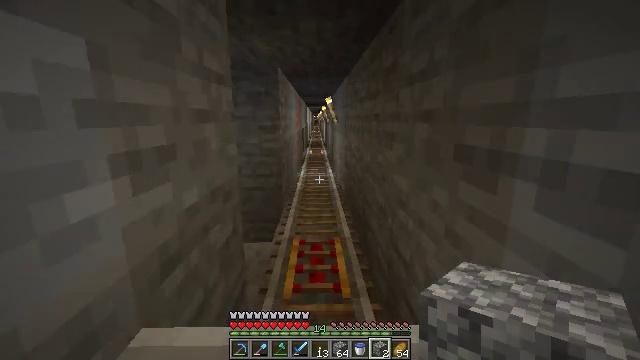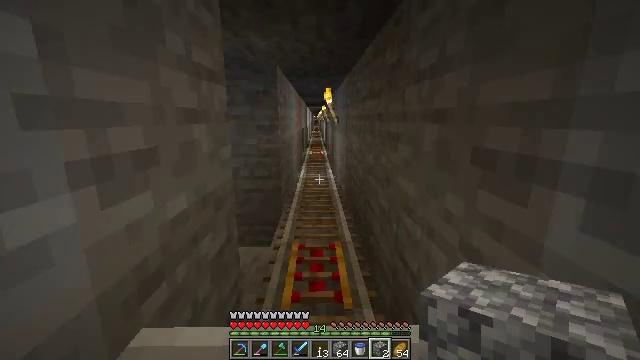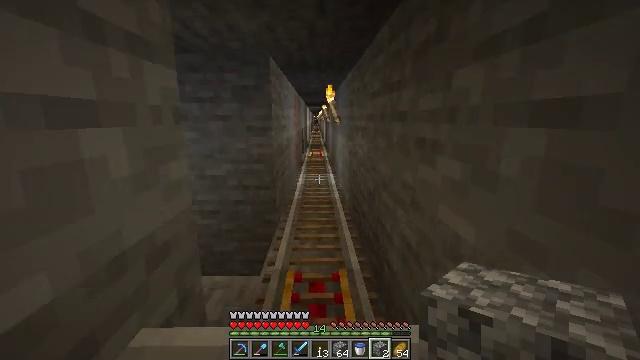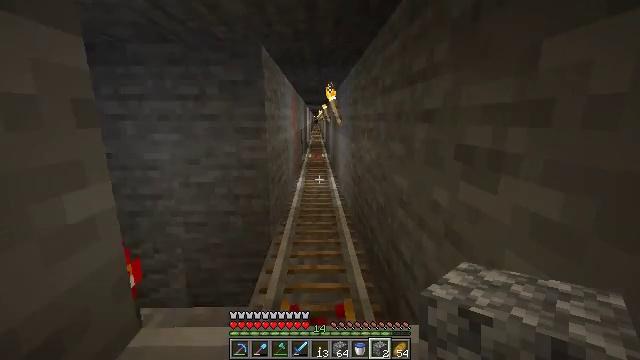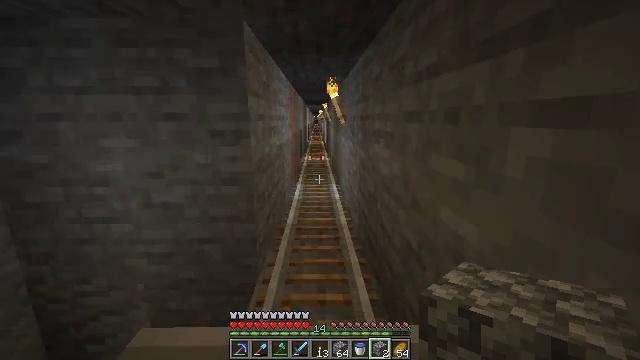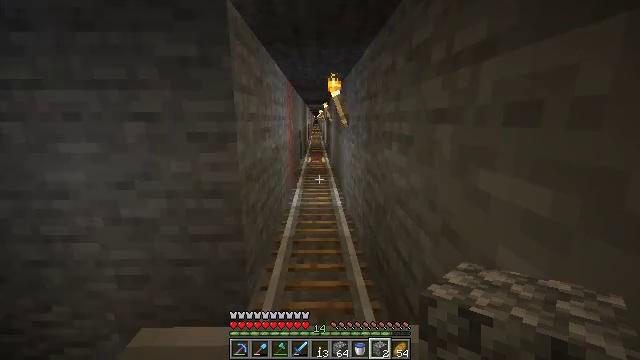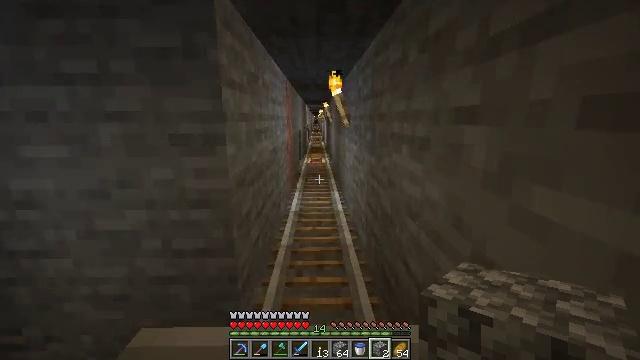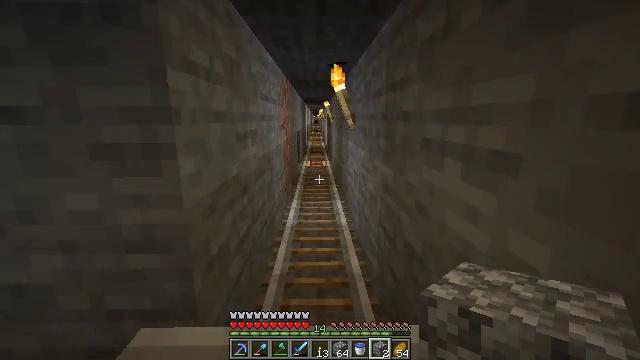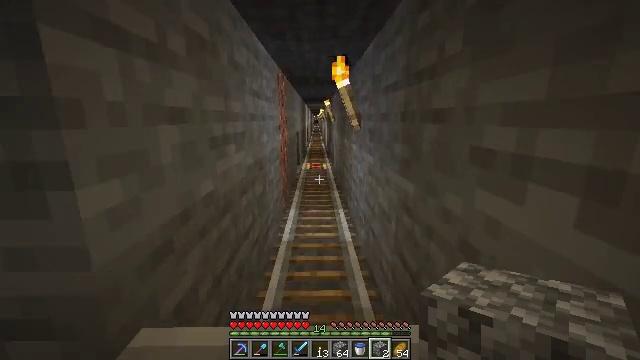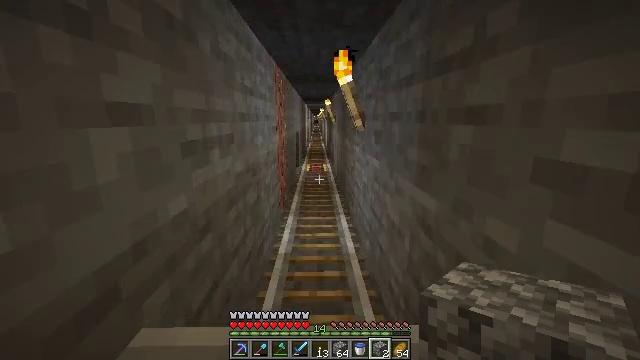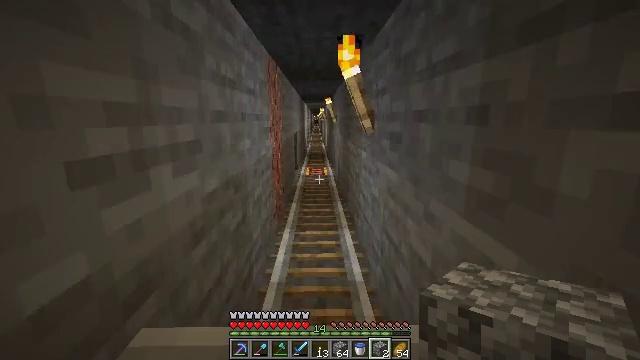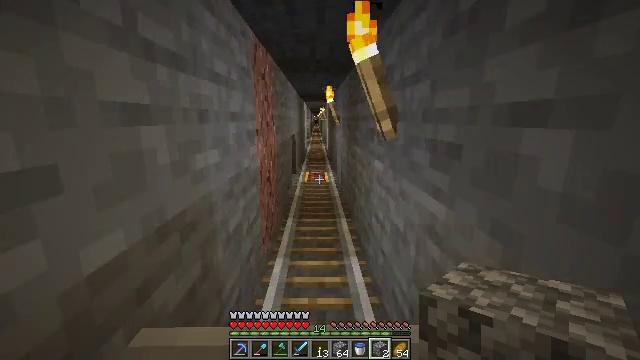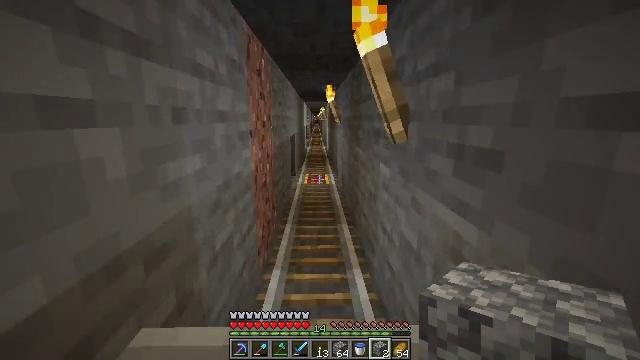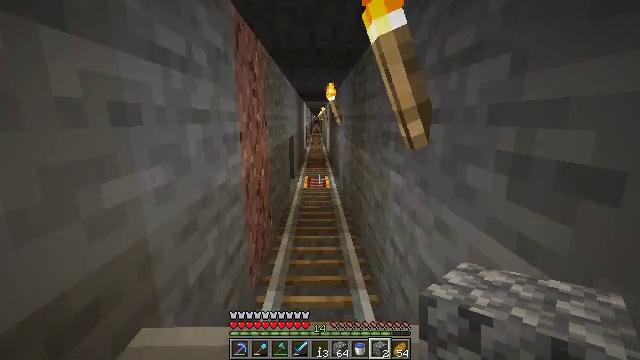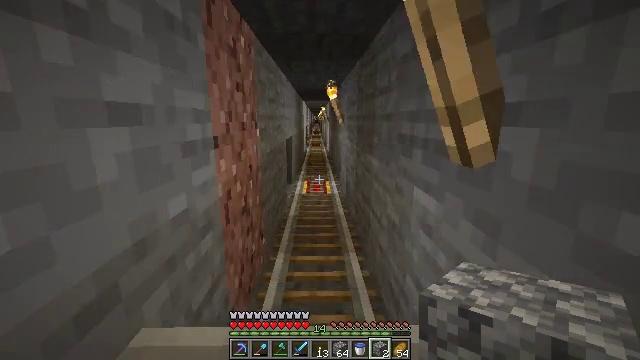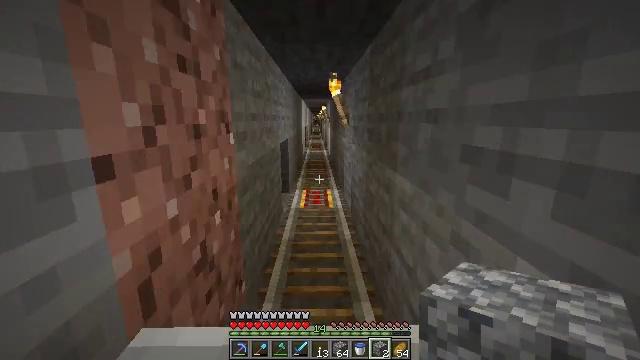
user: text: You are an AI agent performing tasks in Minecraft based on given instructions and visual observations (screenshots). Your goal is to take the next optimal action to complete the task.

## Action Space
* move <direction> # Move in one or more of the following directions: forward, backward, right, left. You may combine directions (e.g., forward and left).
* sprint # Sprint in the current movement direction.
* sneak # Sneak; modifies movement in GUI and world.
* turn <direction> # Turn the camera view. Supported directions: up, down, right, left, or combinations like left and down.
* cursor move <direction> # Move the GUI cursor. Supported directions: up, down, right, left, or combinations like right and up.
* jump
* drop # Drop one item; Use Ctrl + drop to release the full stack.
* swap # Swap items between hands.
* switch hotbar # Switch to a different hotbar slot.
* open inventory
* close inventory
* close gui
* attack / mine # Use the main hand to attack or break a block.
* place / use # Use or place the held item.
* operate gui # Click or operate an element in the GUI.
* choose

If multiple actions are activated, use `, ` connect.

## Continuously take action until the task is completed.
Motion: motion action
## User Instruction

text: Drop an iron nugget.
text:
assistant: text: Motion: no_op
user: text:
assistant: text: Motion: no_op
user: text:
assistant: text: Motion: no_op
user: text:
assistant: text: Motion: no_op
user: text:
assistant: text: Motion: no_op
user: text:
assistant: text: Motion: no_op
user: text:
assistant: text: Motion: no_op
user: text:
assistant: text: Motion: no_op
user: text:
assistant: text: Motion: no_op
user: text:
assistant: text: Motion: no_op
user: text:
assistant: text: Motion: no_op
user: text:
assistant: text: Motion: no_op
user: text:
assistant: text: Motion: no_op
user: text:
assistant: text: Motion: no_op
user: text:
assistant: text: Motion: no_op
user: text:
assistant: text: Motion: no_op
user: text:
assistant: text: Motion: no_op
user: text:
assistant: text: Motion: no_op
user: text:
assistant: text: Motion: no_op
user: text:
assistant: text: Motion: no_op
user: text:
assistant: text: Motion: no_op
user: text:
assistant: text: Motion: no_op
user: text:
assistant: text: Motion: no_op
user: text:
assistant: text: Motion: no_op
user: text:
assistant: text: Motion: no_op
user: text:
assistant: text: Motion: no_op
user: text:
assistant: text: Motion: no_op
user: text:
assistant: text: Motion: no_op
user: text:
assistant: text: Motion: no_op
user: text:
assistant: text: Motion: no_op